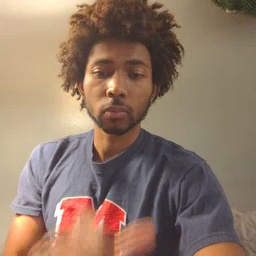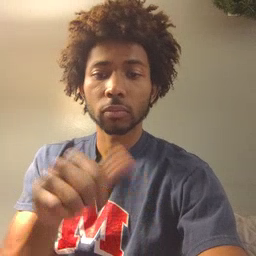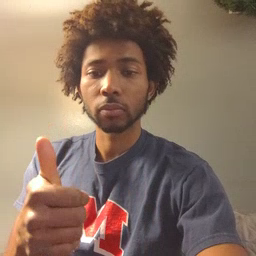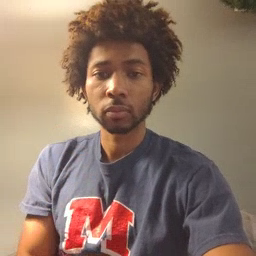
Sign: another